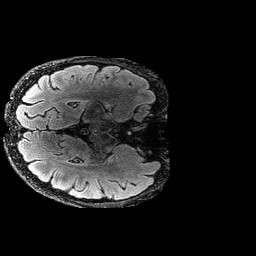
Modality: FLAIR
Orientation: axial
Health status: ill
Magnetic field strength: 3 T